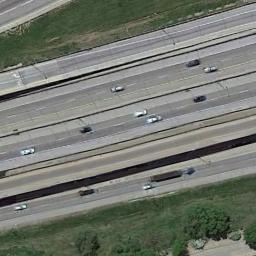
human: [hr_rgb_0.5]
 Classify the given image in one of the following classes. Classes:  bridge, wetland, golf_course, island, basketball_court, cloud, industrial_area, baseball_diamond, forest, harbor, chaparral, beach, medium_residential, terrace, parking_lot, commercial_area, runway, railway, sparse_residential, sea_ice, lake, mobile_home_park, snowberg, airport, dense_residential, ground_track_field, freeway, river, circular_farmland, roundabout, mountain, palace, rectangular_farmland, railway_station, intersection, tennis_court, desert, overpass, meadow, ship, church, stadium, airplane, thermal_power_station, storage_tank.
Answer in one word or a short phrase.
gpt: freeway